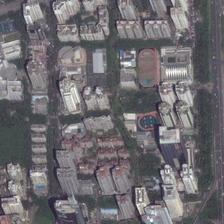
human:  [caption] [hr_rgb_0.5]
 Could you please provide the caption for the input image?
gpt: many buildings and green trees are in a commercial area .

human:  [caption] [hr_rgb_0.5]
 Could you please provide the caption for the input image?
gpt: many buildings and green trees are in a commercial area .

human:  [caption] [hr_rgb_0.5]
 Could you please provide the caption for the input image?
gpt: many buildings and green trees are in a commercial area .

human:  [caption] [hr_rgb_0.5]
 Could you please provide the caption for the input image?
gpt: many buildings and green trees are in a commercial area .

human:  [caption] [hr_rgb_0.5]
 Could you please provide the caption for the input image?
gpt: many buildings and green trees are in a commercial area .